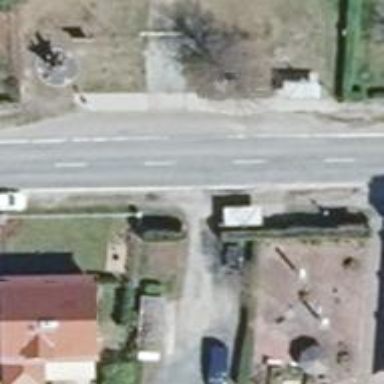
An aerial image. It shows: Public transport shelter.